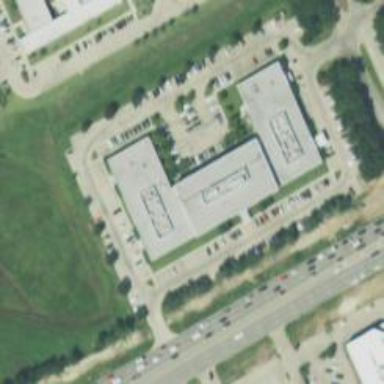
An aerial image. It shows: Clinic building offering healthcare services.